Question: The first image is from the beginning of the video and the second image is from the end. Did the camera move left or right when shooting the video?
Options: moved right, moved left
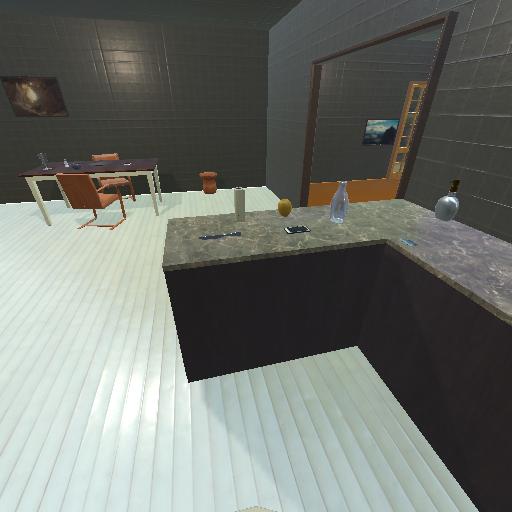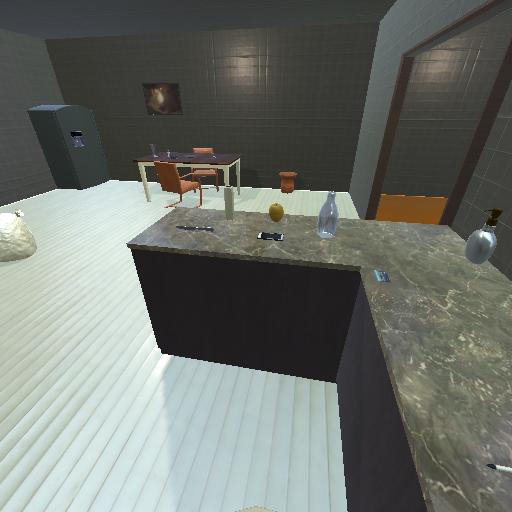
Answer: moved right